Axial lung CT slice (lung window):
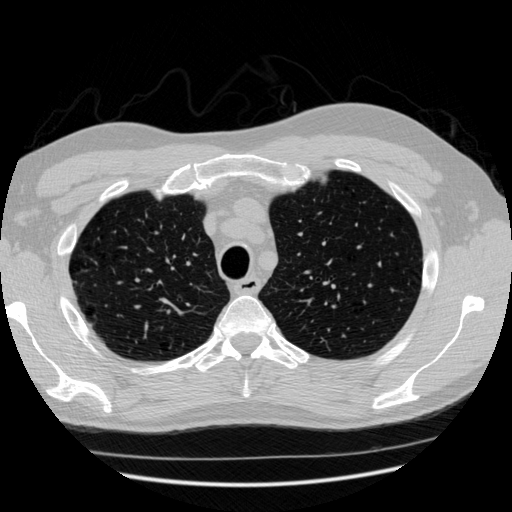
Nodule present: no